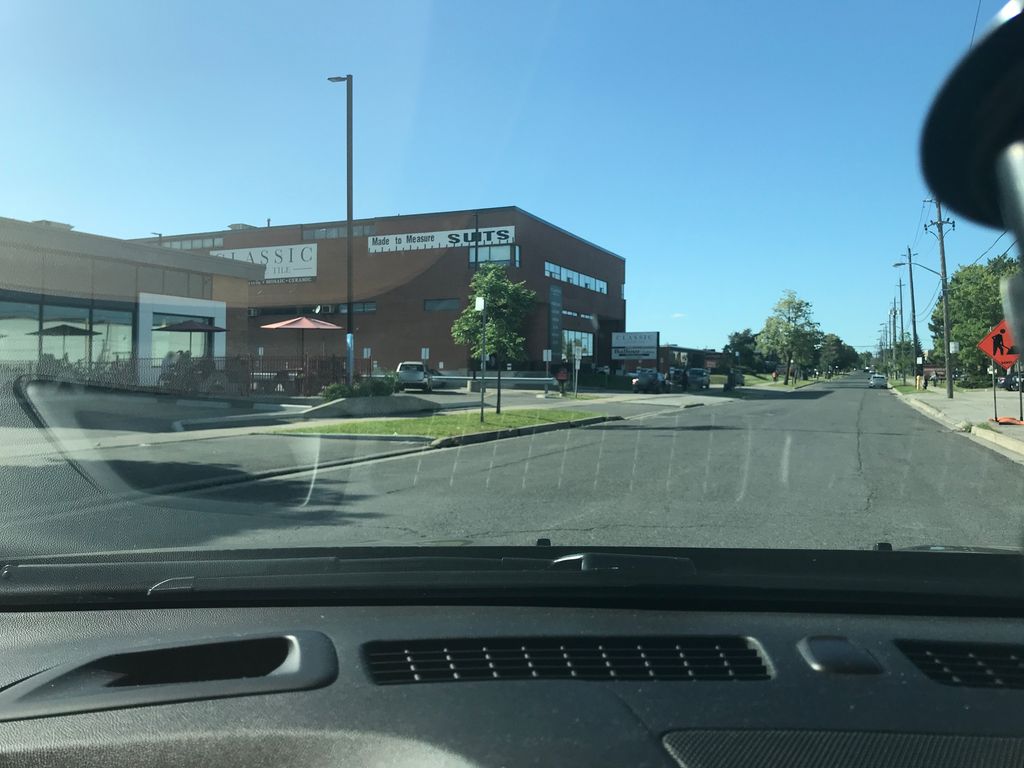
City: toronto